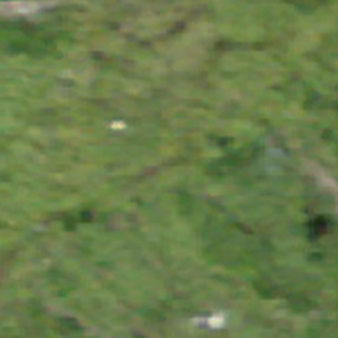
Label: other